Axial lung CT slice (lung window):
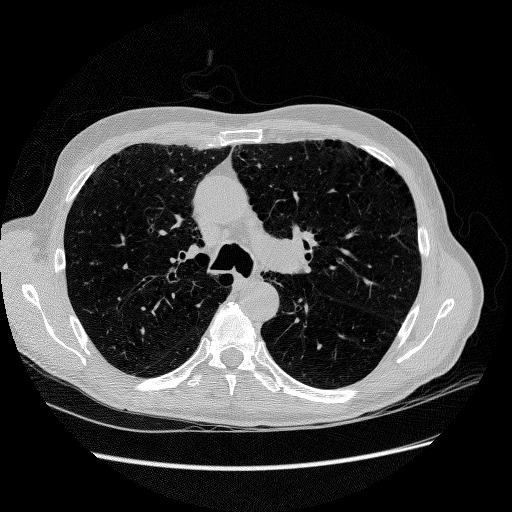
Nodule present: no